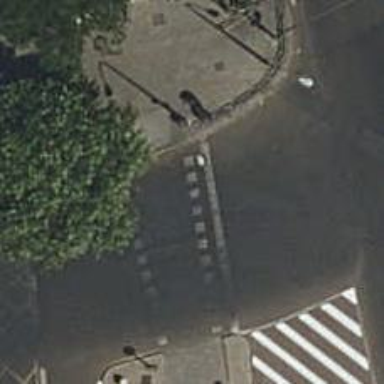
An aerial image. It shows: Traffic signals at road crossing.